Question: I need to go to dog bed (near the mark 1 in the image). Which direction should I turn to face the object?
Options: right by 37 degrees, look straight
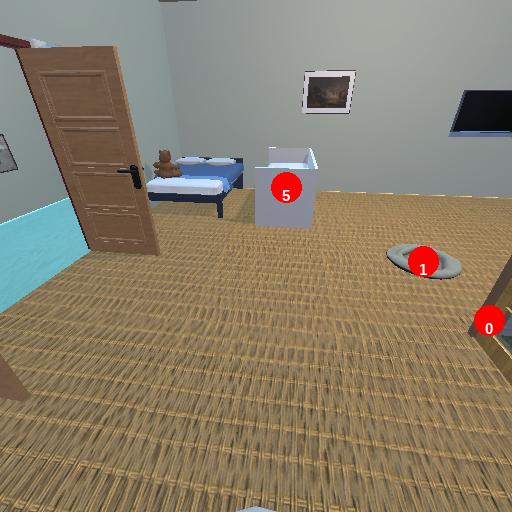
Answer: right by 37 degrees